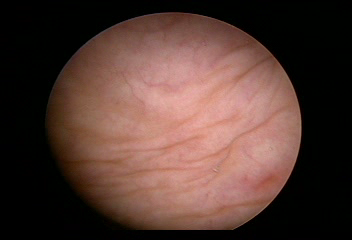
Modality: WLC
Class: Normal mucosa
Bladder cancer association: No